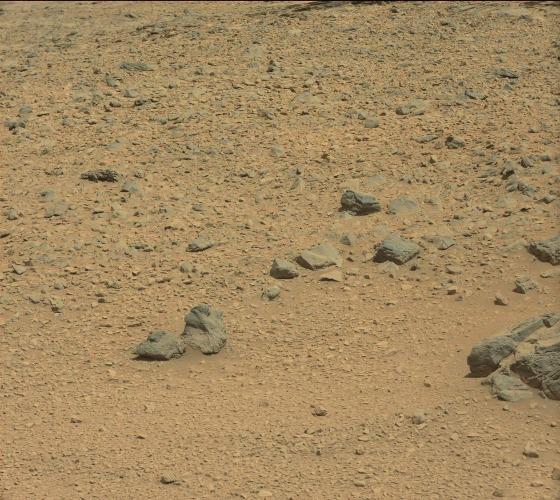
Terrain classes present: Bedrock, Gravel / Sand / Soil, Rock